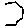
Label: hexagon